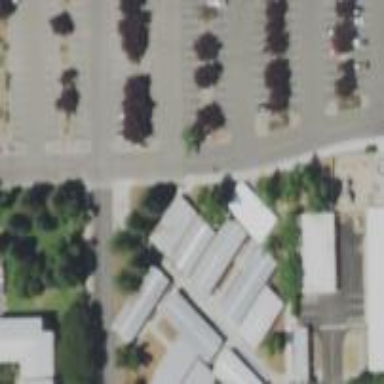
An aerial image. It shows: Parking area with asphalt surface.